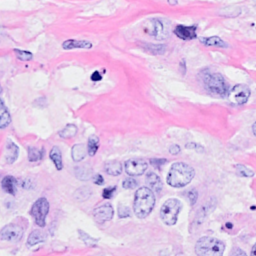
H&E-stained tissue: Breast